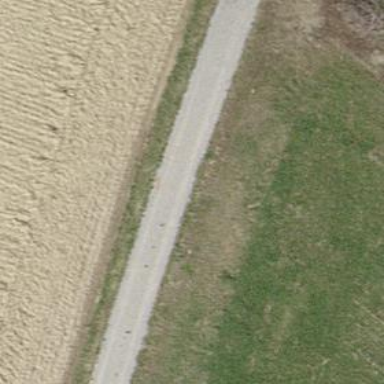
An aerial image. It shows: Pebblestone track with grade3 tracktype.